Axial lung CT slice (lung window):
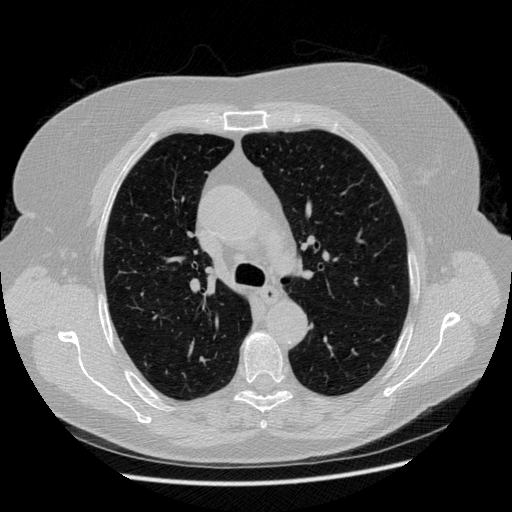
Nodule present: no